Question: We are trying to implement autocomplete using AngularUI-Bootstrap 'Typeahead' feature. An additional feature is to have autocomplete with a hint inside the textbox itself. Like a Google search, when one starts typing the search text, the autocomplete results are shown below the textbox, but also the textbox shows the hint.
I tried implementing this using a variable inside 'placeholder' property, but didn't work. What exactly is this behavior called and are there any pointers I can refer to- to achieve this? Tried Googling around but in vain, couldn't get any useful resource to proceed. Any suggestions are appreciated.
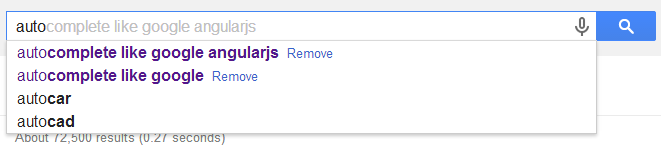
Answer: Well placeholder will not work as it's visible only when input is empty, what you need is a layer under the input that will display the same value as it is done for google autocomplete
If you open dev tools you will see there are 2 inputs, one over another